Question: If you see in the picture , i am not getting any option to edit inserted values in table. I wanted to edit here for ex , 'test_input' coloumn for the only entry. Why is this happening , i am on Localhost and newly installed xampp.

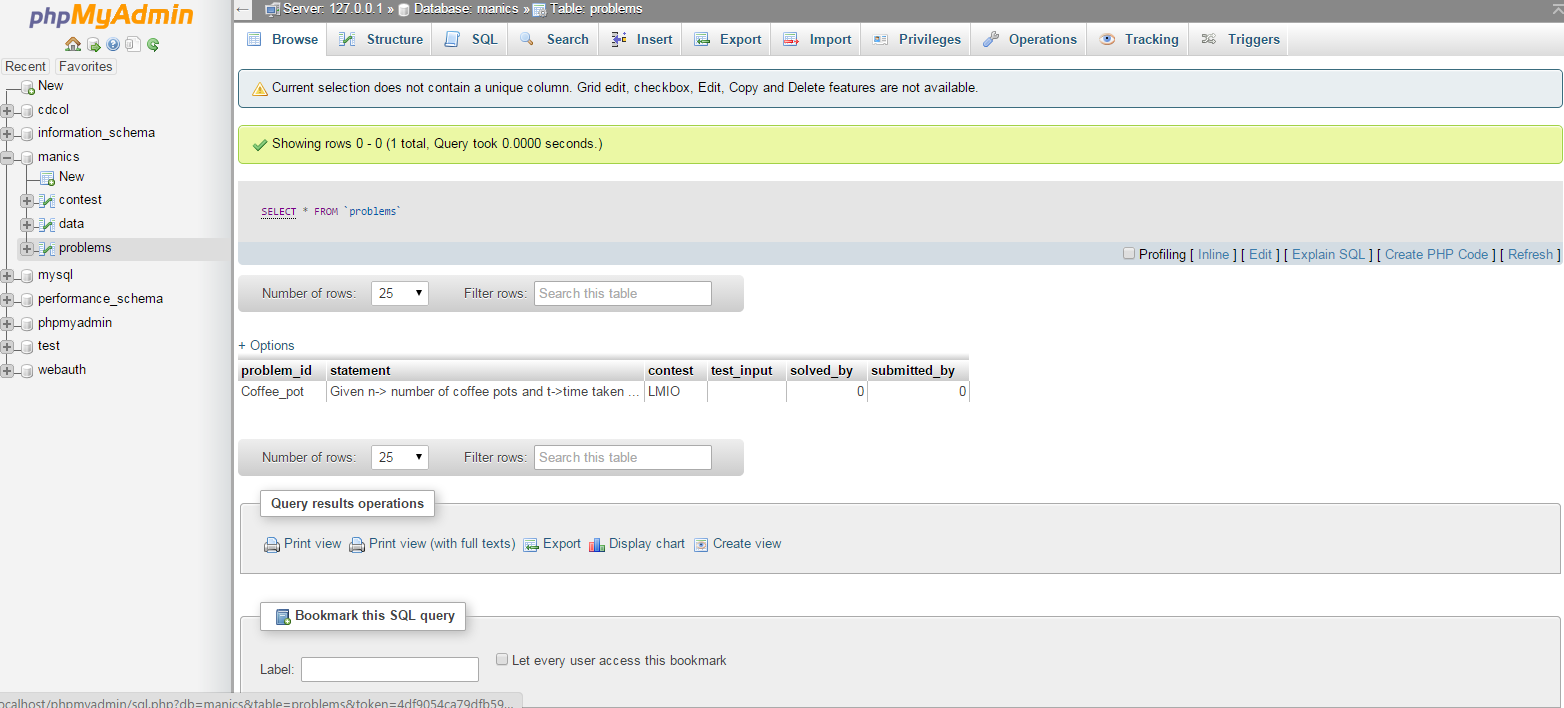
Answer: This is because you don't have a 'PRIMARY' key in your table.
Add 'id' field and set it to be the 'PRIMARY' key of your table (or choose one of the existing field, such as 'problem_id', but it must be 'UNIQUE').
This is exactly the notice displayed on top of your attached phpMyAdmin screenshot warns you about:
> Current selection does not contain a unique column. Grid edit, checkbox, Edit, Copy and Delete features are not available.